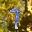
Label: 7